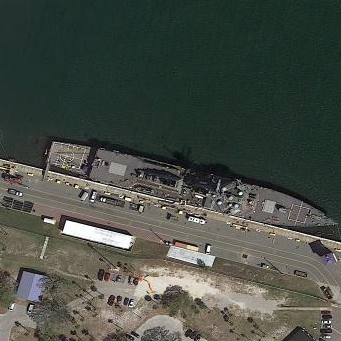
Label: Arleigh_Burke-class_destroyer